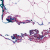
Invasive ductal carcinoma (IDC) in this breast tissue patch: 0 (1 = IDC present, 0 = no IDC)